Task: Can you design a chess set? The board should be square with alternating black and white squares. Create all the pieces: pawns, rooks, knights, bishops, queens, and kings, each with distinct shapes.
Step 4207:
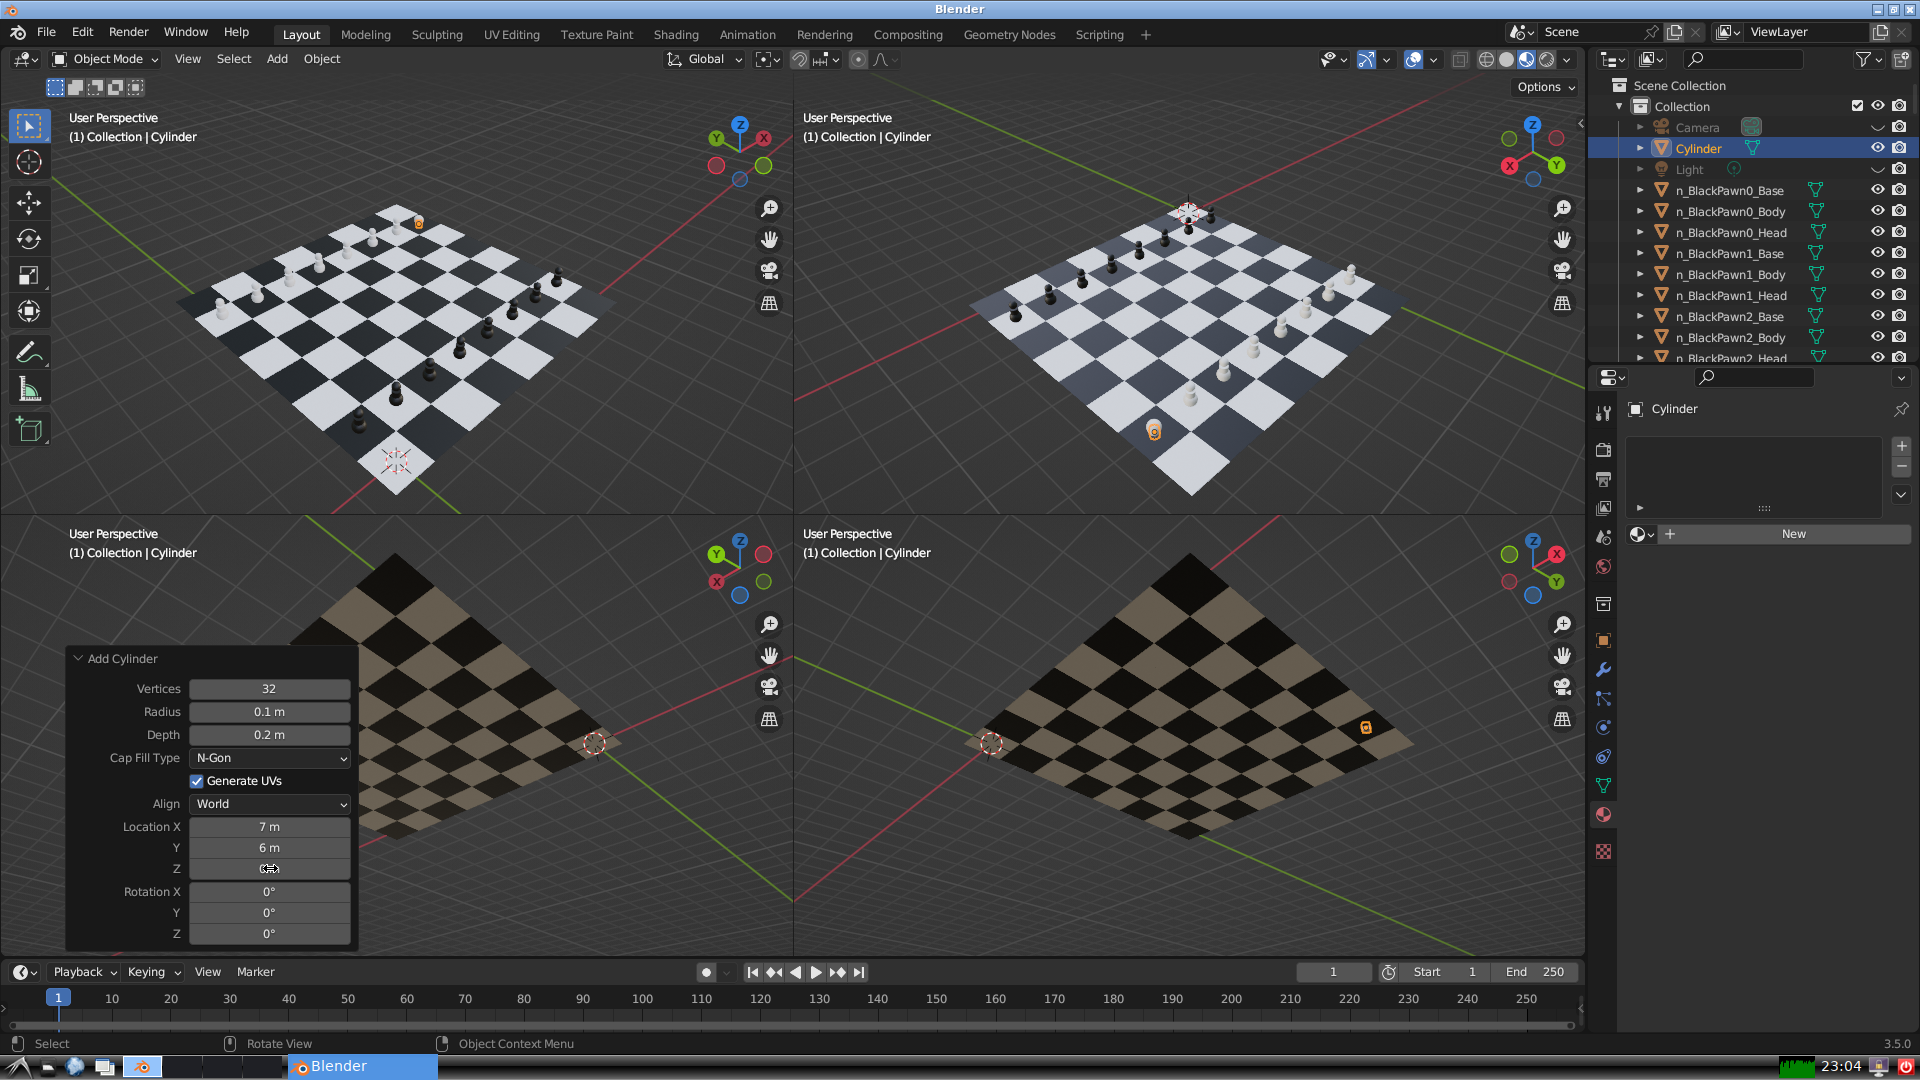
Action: click: no